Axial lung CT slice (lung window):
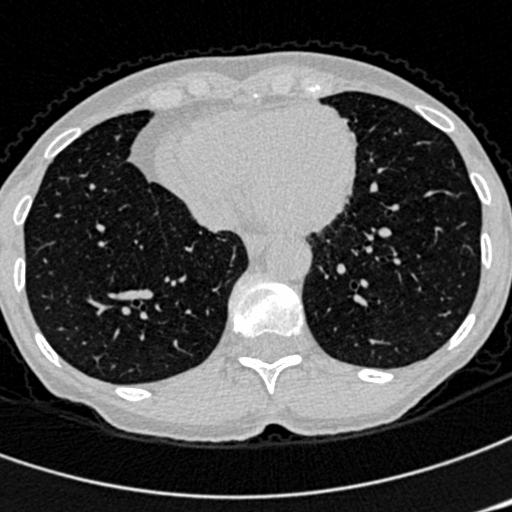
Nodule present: no